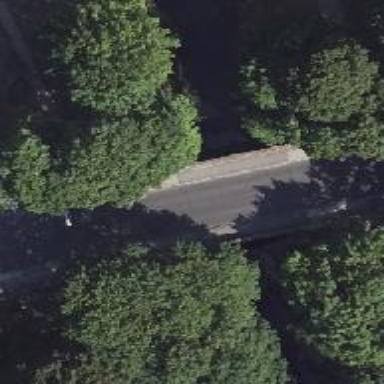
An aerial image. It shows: Residential road with asphalt surface that crosses bridge. There are concrete sidewalks on both sides of the bridge.